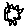
Label: sun